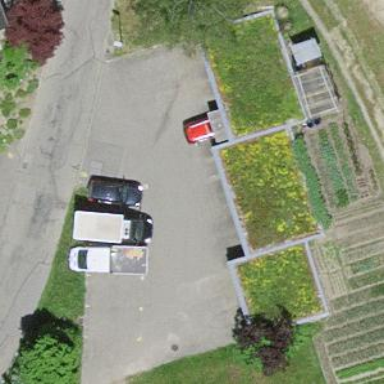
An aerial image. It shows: Garage.